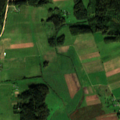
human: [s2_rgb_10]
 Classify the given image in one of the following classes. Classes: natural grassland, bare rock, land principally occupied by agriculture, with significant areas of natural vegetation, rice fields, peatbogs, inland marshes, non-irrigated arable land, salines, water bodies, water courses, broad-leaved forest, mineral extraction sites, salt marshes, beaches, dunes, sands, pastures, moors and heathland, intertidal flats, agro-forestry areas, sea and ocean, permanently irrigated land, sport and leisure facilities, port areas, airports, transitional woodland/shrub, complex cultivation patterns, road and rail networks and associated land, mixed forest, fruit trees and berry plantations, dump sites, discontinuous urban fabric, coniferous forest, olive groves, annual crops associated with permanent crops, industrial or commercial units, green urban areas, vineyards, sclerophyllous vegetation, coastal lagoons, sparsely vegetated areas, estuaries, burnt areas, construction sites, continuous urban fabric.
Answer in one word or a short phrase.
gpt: non-irrigated arable land, pastures, complex cultivation patterns, land principally occupied by agriculture, with significant areas of natural vegetation, mixed forest